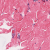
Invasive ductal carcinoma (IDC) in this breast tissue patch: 0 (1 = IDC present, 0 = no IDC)